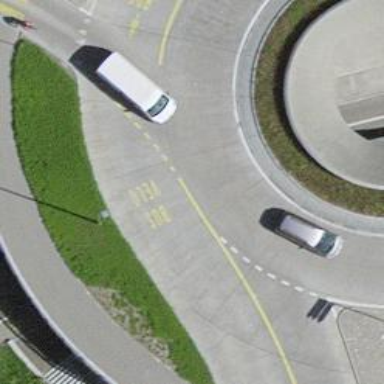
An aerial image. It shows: Path going through tunnel with asphalt surface for both cycleway and footway.